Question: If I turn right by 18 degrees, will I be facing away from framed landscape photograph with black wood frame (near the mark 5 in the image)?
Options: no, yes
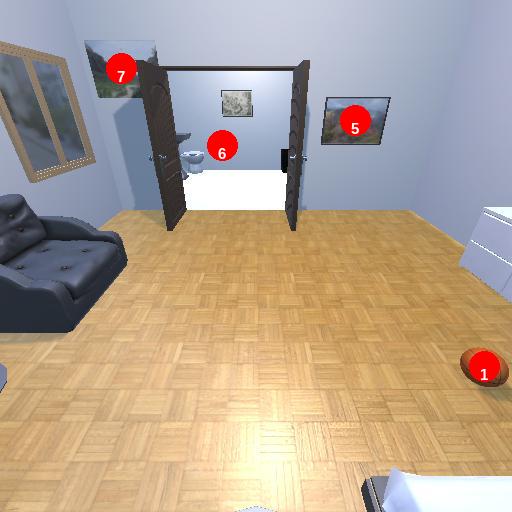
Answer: no